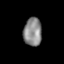
Tissue: skin
Cell type: Epithelial cells
Senescence score: 0.2601
Nuclear area (px): 506
Mean DAPI intensity: 136.794